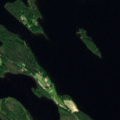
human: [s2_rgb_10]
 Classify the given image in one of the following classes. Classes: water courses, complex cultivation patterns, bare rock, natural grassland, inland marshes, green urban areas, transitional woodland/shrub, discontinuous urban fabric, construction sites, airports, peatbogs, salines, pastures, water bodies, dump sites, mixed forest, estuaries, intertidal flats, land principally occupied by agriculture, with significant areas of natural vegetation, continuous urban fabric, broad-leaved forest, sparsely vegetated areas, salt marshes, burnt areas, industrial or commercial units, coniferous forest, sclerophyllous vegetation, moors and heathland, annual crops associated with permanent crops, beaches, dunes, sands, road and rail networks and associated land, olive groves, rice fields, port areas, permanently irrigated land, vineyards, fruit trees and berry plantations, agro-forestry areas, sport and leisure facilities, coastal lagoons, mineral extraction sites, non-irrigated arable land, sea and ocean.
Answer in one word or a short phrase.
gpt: mixed forest, water bodies